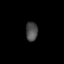
Tissue: lung
Cell type: Epithelial cells
Senescence score: 0.2199
Nuclear area (px): 224
Mean DAPI intensity: 74.652